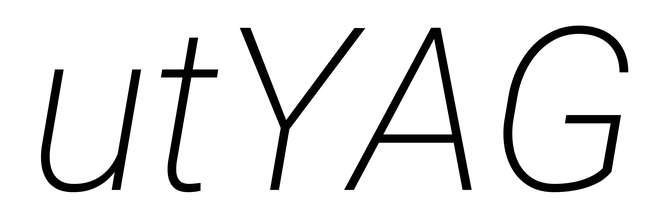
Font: Roboto-Italic_ExtraLight_Italic